Question: I would like to get effect like shown in this mockup. I am using 'https://datatables.net/' and now I ma considering sorting it on the backend side and return three dictionaries in JSON like '{'past': [], 'today': [], 'future': []}' but I think it should be possible with datatable js, let me know if it is, and some suggestions how to do it (using sorting is obvious), but I don't know how to do split and expand colapse. Thanks in advance for support!

UPDATE:
For now I go so far: <URL>
I am able to group it by dates. How to split it into groups: PAST, TODAY, FUTURE?
My only idea is to return additional field calculated in backend determining in which group the record should be and then make grouping based on this value.
BUT I will apriciate any hack in JS for this problem, so that grouping based on extra calculated on client side parameter (determining T, P, F) will be done.
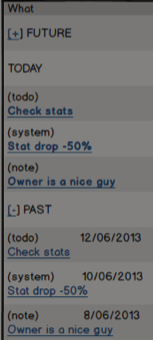
Answer: Try the row grouping add-in. I think this page may help you out <URL>
Edit: For splitting the groups, you could add a column in the backend and apply the past, now and future labels dynamically.